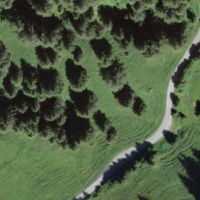
EUNIS habitat code: 44
Species observed at this site:
Equisetum sylvaticum